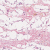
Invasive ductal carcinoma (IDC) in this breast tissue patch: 0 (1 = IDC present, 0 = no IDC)